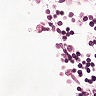
Metastatic tissue present: no